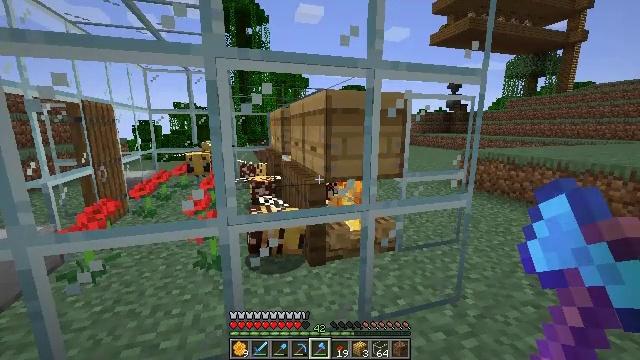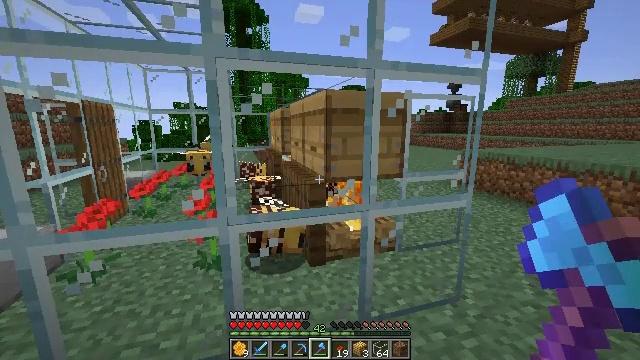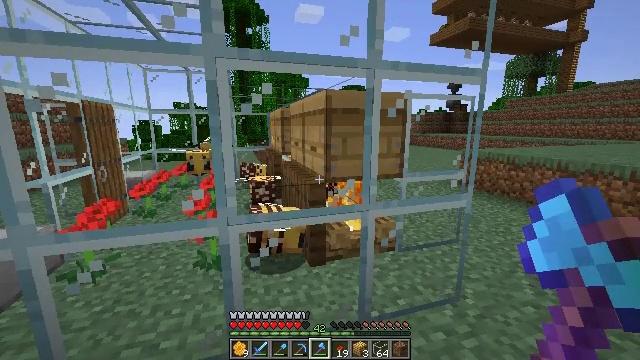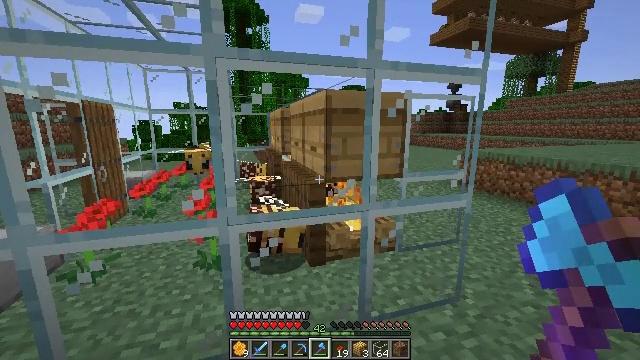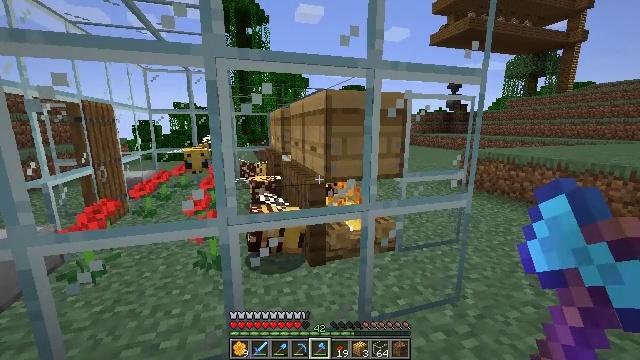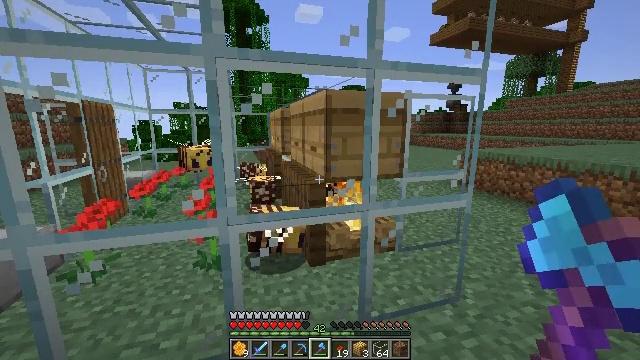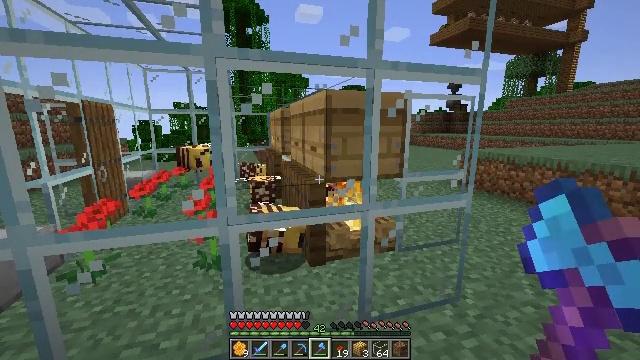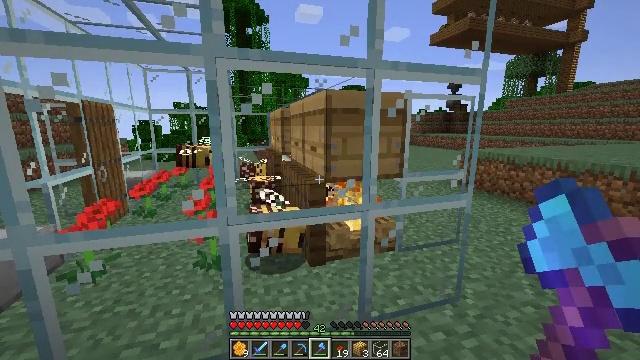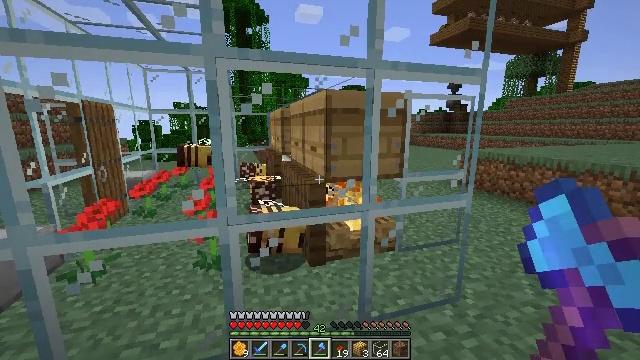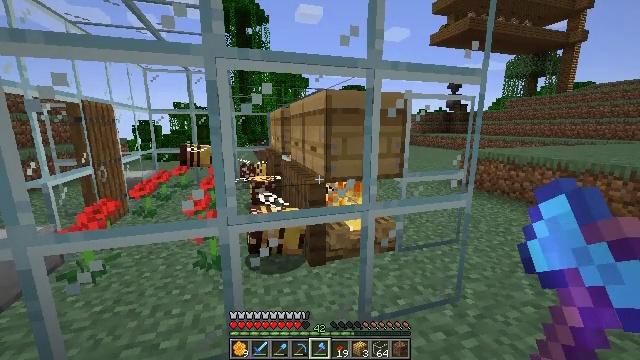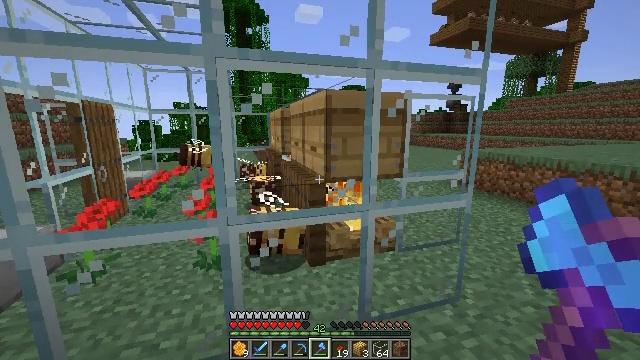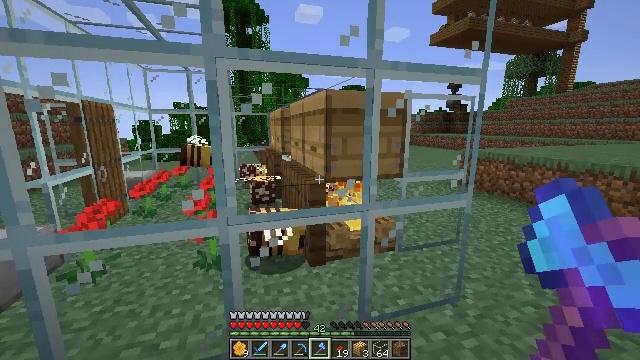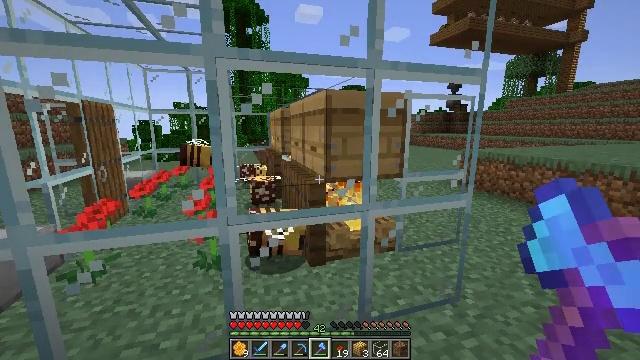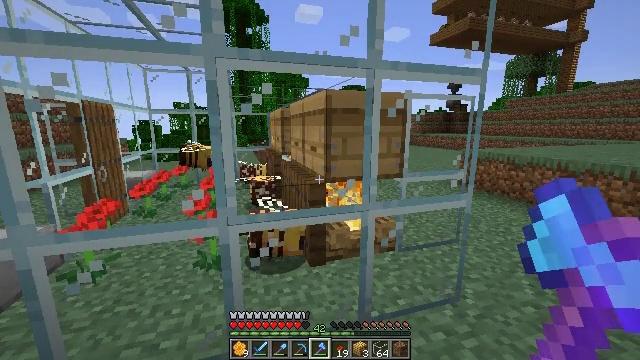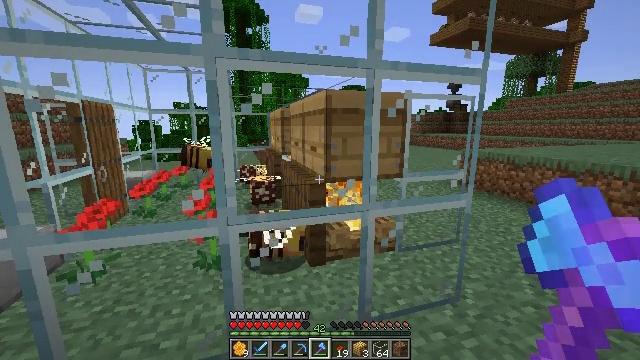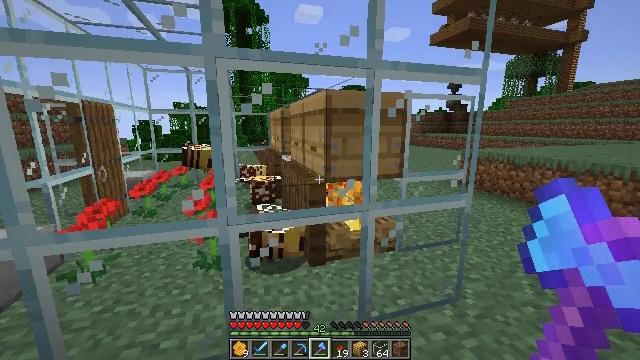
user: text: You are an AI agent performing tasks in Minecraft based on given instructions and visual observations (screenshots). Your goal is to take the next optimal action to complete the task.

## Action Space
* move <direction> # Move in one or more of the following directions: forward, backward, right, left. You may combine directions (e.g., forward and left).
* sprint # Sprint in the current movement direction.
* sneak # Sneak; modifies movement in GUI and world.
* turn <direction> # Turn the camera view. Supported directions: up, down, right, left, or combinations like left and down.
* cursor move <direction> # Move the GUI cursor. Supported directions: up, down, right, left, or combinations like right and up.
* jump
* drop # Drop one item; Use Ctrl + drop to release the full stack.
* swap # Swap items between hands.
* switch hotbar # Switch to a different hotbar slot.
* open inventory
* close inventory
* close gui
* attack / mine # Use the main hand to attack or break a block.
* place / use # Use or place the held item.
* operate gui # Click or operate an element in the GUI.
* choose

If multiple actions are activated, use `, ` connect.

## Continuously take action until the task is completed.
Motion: motion action
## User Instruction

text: Collect the poppy by clicking on it.
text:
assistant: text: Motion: attack / mine
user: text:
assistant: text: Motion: attack / mine
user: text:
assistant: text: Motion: attack / mine
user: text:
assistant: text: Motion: attack / mine
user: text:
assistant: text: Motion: attack / mine
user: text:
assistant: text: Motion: attack / mine
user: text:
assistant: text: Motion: attack / mine
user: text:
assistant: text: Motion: attack / mine
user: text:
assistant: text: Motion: attack / mine
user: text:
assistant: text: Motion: attack / mine
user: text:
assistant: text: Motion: attack / mine
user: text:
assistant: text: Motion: attack / mine
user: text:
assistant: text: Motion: attack / mine
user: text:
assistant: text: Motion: attack / mine
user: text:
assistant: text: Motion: attack / mine
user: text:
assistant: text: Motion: attack / mine
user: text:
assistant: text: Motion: attack / mine
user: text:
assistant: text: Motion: attack / mine
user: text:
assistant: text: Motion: attack / mine
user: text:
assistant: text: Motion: attack / mine
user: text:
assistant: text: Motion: attack / mine
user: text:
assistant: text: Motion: turn left, attack / mine
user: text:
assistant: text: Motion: turn left, attack / mine
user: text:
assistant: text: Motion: turn left, attack / mine
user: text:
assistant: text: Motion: move left, turn left, attack / mine
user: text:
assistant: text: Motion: move left, attack / mine
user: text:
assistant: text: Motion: move left, attack / mine
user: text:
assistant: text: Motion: move left, attack / mine
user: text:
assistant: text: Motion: move left, attack / mine
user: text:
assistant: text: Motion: move left, attack / mine